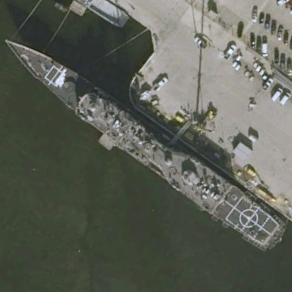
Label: cruiser